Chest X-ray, PA view. Patient: 64 years old, sex M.
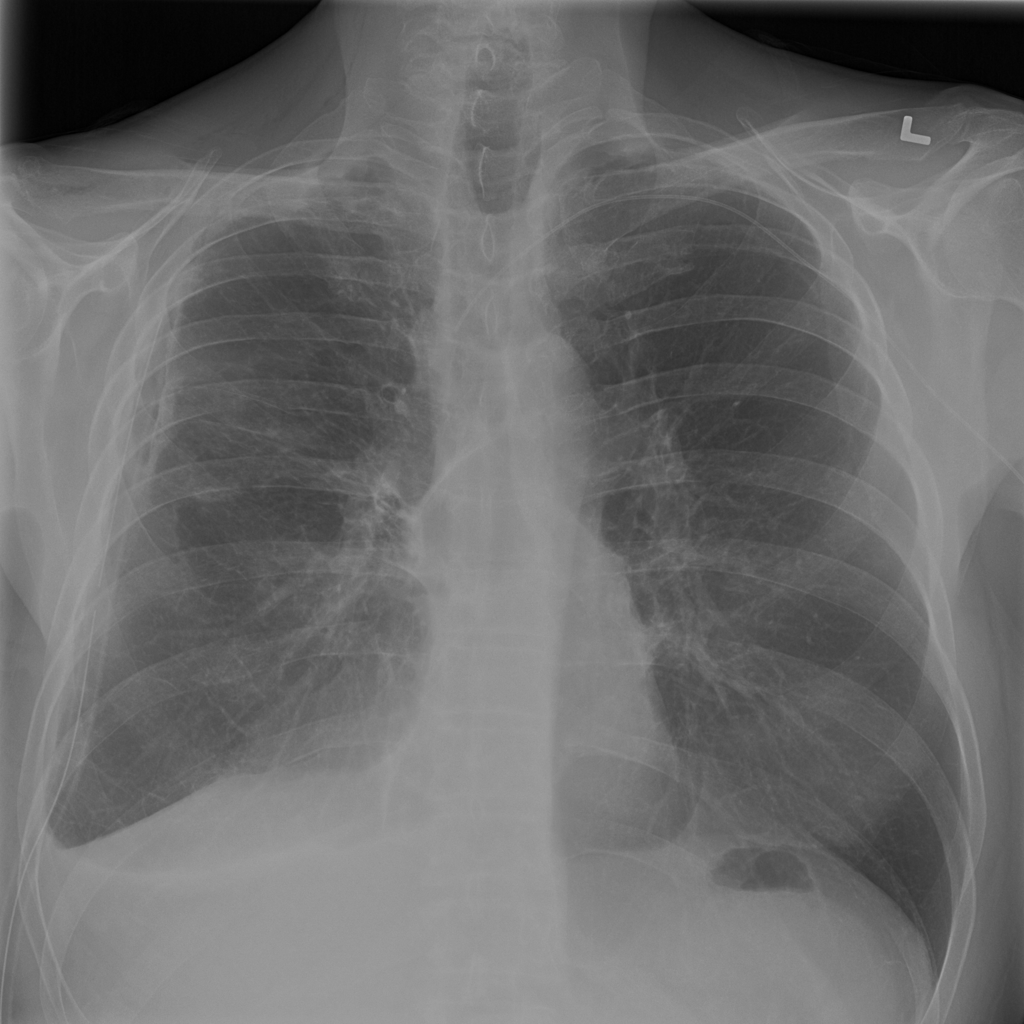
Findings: No Finding